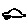
Label: car